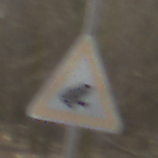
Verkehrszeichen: AmphibienwanderungLinks
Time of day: MorningAfternoon
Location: Outdoor (Nature)
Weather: Clear
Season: Winter
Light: Natural